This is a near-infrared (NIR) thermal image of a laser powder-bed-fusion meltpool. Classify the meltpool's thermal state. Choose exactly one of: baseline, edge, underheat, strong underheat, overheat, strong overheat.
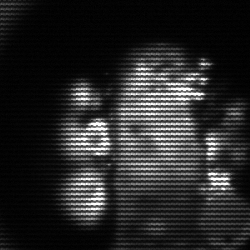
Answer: strong underheat